Question: I have a form with a text box (Name) and a dropdown (Hotel).
'''
<input type="text" name="lname" runat="server" id="LName" tabindex="1" onblur="if(this.value == '&nbsp;') { this.value = '&nbsp;Name'; }"
onfocus="if(this.value == '&nbsp;Name') { this.value = '&nbsp;'; }" value="&nbsp;Name"
style="color: #000000; border: 1px solid #757575; width: 234px; margin-top: 5px;" />
<div class="dropdownselect" style="margin: 15px 0;">
<asp:DropDownList ID="drhotel" runat="server" Style="border: 1px solid #757575; width: 234px;
height: 16px; *height: 18px;">
</asp:DropDownList>
'''
If nothing is entered the text box will display "Name" by default. I am trying to validate on client click using the method below:
'''
function validatecust() {
if (document.getElementById('<%= LName.ClientID %>').value == '&nbsp;Name') {
alert('Please enter Name');
document.getElementById('<%= LName.ClientID %>').focus();
return false;
}
if (document.getElementById('<%= drhotel.ClientID %>').value == 'Select Hotel') {
alert('Please select Hotel');
document.getElementById('<%= drhotel.ClientID %>').focus();
return false;
}}
'''

It is not showing alerting if I don't enter anything in the Name field. The Hotel validation works fine.
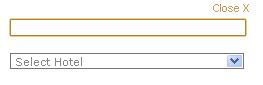
Answer: try:
'''
if (document.getElementById('<%= LName.ClientID %>').value == 'Name') {
'''
Leave the whitespace! If you want to indent the text in the textbox use a css padding!
If the above thing doesnt work, i think you should use a '<asp:TextBox/>' instead of a input runat server!
Have you checked what the resulting value of 'LName.ClientID' and the real Id on your input is?